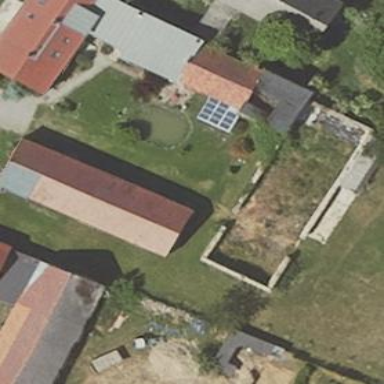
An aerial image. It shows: Shed.